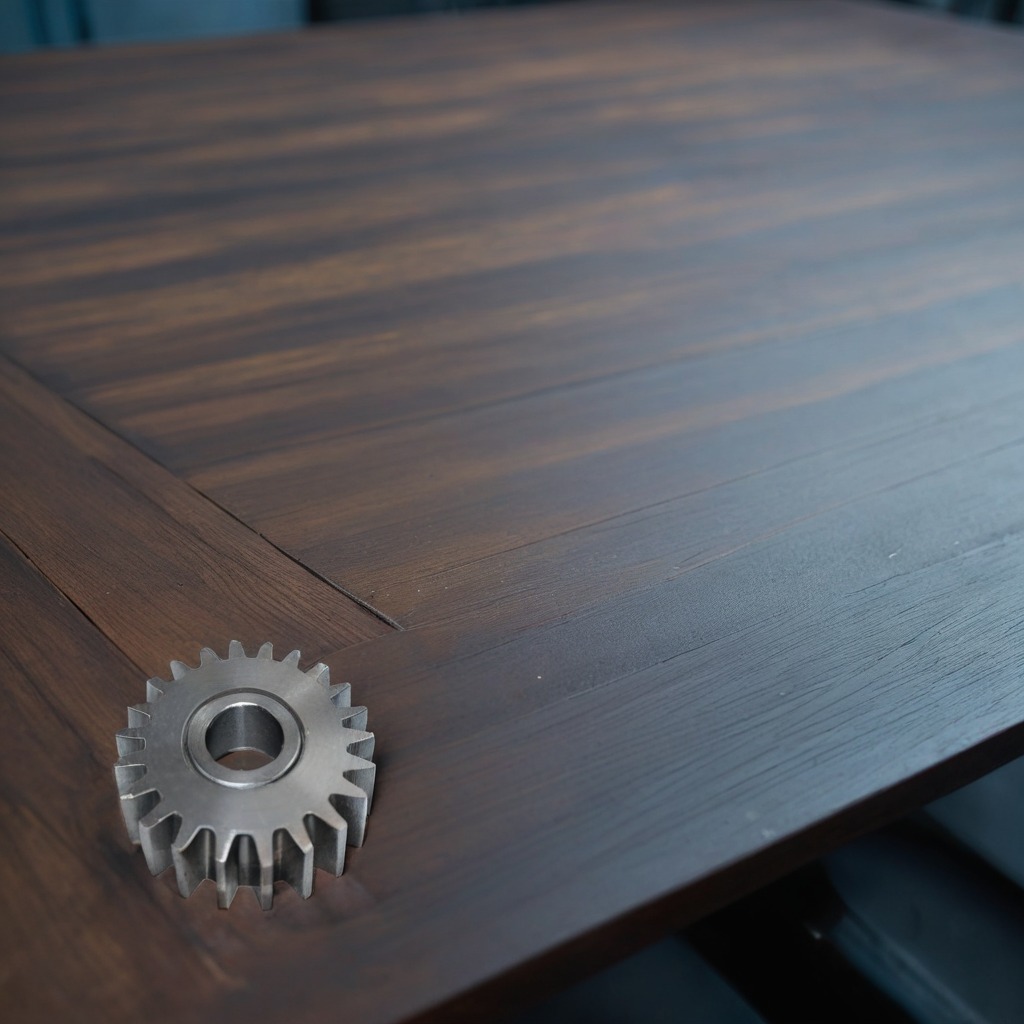
A steel gear with teeth is lying on a old table with faint burn marks in a small garage at twilight.